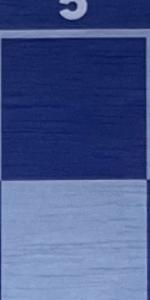
Label: Empty